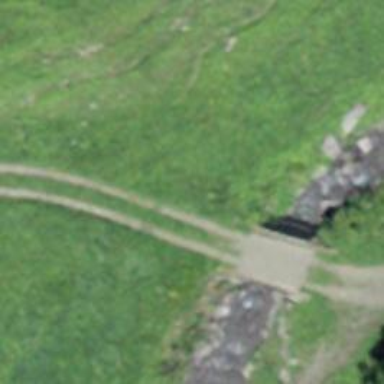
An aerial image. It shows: Track road with unpaved surface crossing bridge. The track type is grade 4.